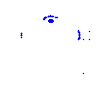
Particle: pion